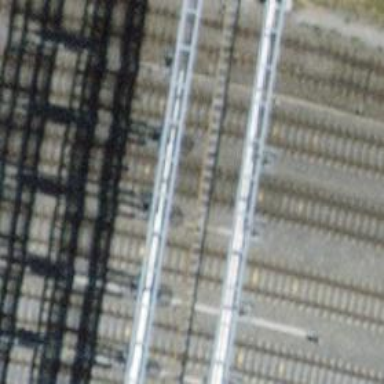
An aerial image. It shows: Railway signal.